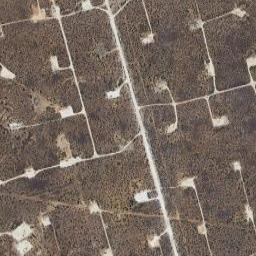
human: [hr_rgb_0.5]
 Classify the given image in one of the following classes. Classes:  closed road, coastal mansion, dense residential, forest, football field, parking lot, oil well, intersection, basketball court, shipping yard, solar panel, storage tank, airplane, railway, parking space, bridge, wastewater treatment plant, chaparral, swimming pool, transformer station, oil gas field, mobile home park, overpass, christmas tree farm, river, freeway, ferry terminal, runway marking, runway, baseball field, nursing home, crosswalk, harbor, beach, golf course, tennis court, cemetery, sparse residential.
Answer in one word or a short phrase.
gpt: oil gas field